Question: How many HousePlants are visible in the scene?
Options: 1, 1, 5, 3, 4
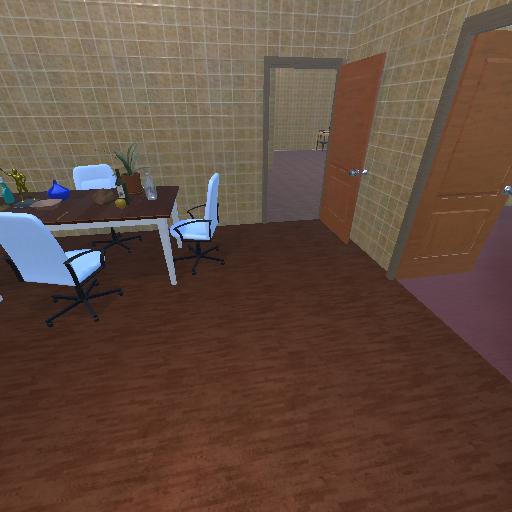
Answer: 1